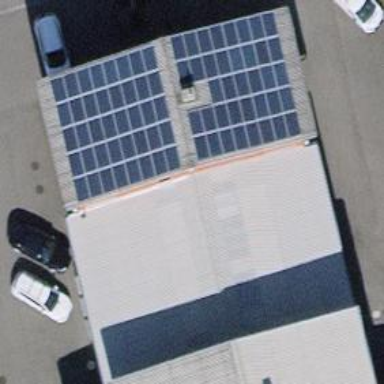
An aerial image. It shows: Solar power generator utilizing photovoltaic technology with solar photovoltaic panels.